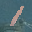
Label: 1